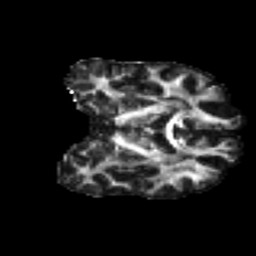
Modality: FA
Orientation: coronal
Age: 60
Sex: male
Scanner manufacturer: ge
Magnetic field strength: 3 T
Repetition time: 7.8 s
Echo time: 0.061 s